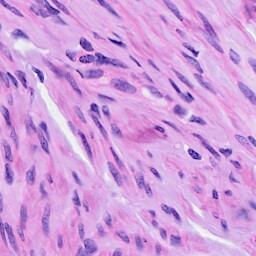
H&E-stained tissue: Ovarian